RGB frame:
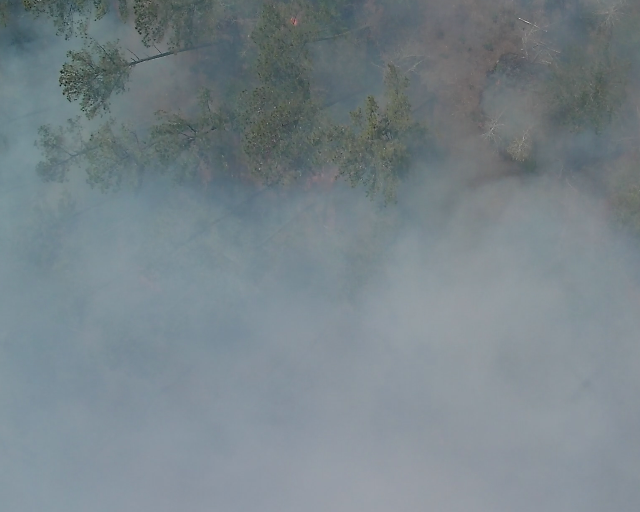
Thermal frame:
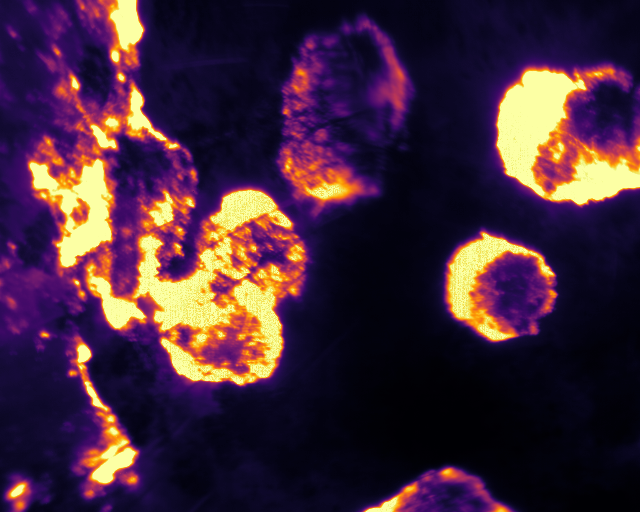
Captured: 2026-02-26 02:29:28
Pixels at or above 80 °C: 75039 (fraction of frame: 0.229)